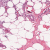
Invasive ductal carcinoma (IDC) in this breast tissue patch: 1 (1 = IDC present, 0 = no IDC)